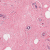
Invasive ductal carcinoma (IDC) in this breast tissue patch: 0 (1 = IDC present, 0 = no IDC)